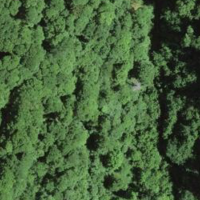
EUNIS habitat code: 41
Species observed at this site:
Pararge aegeria
Mikiola fagi